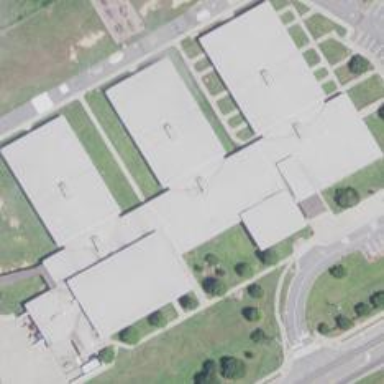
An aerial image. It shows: School building.